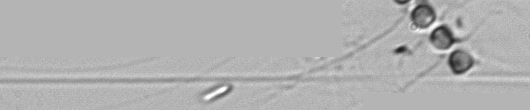
Label: Chaetoceros